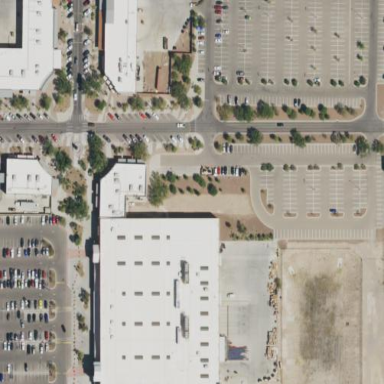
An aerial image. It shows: Supermarket located in building.